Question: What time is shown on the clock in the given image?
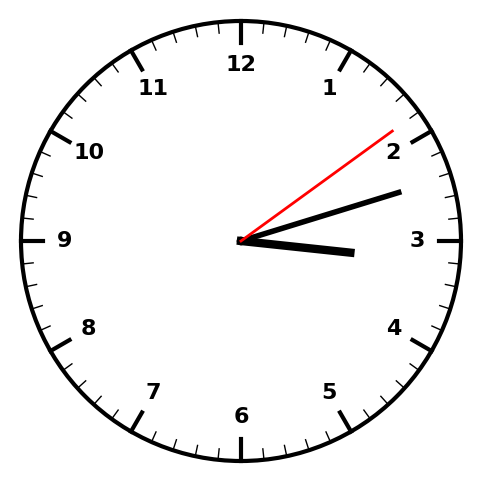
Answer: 03:12:09